Field crop: maize
Growth stage: 2
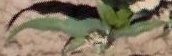
Species: maize